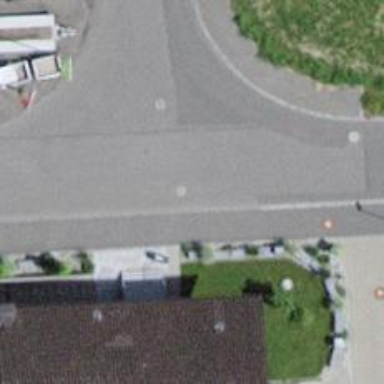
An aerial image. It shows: Residential road with asphalt surface. There is sidewalk on the left side.